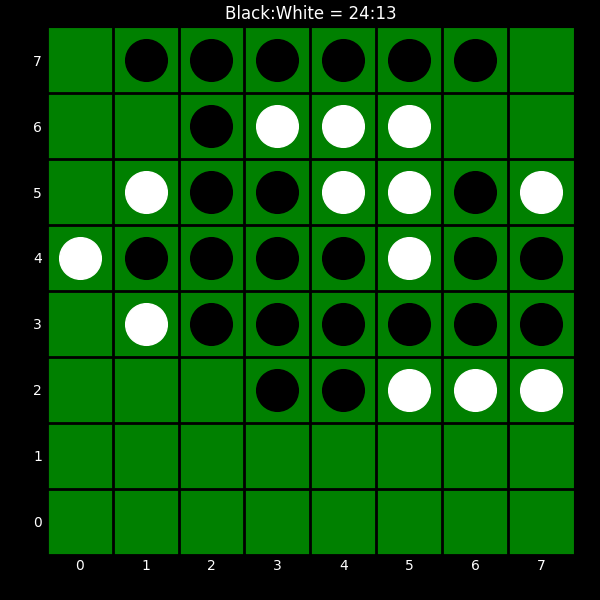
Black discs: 24
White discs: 13